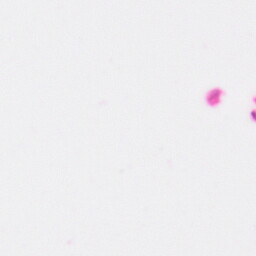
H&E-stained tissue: Colon